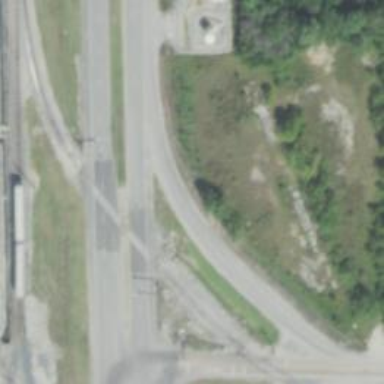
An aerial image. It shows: Secondary link road.